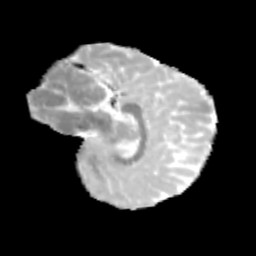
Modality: MD
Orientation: sagittal
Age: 11
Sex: female
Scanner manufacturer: siemens
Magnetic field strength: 3 T
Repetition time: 3.8 s
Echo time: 0.07 s